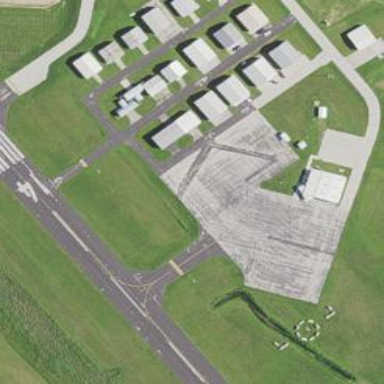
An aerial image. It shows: Image of taxiway at airport.